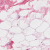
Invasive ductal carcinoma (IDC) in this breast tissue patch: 0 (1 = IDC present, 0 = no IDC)